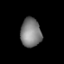
Tissue: lung
Cell type: Endothelial cells
Senescence score: 0.5507
Nuclear area (px): 582
Mean DAPI intensity: 127.392